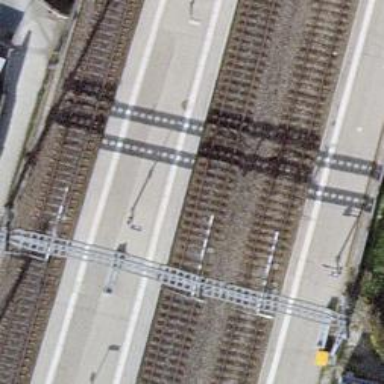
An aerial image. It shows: Single-track railway bridge with contact lines for electrification.